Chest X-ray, AP view. Patient: 53 years old, sex F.
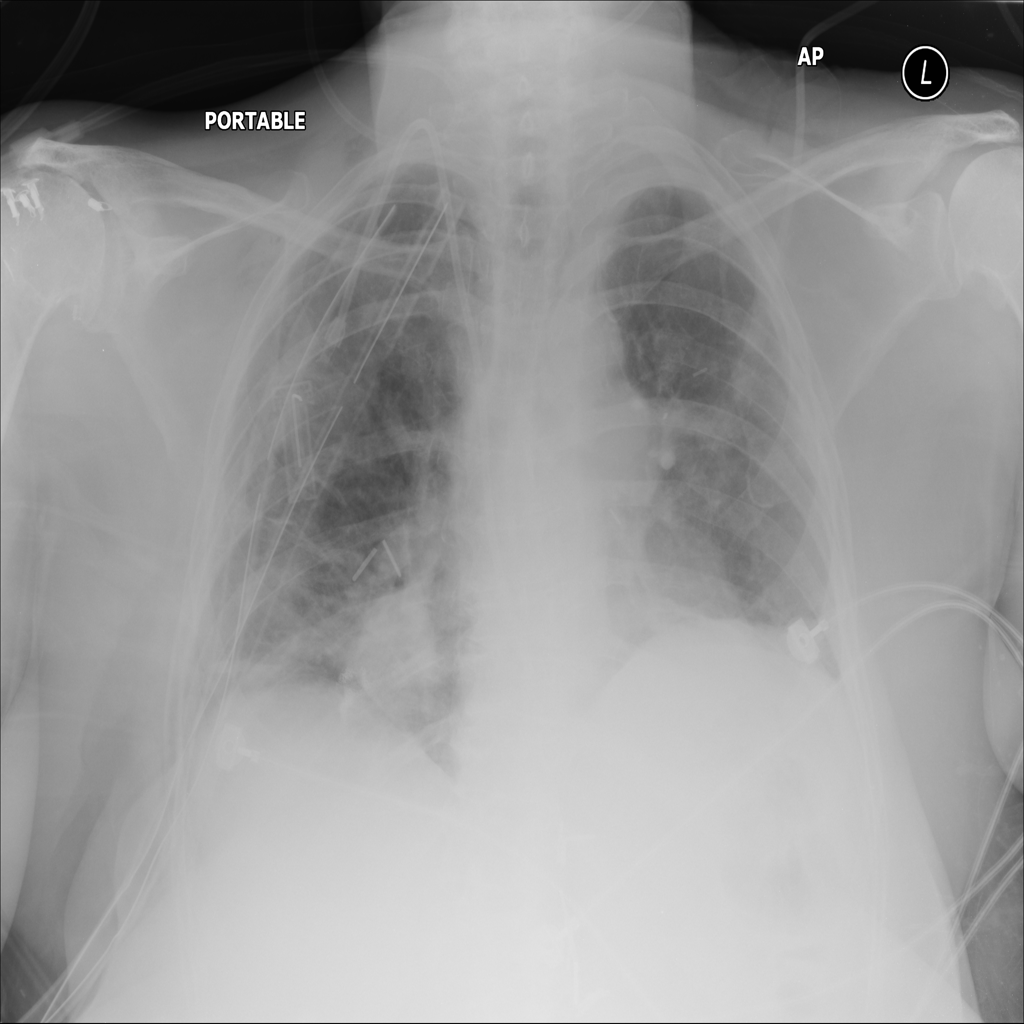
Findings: Mass